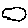
Label: cloud